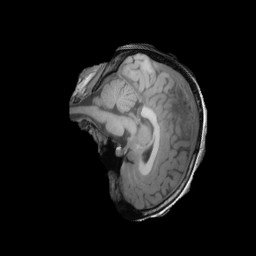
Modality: T1w
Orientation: sagittal
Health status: ill
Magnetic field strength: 3 T